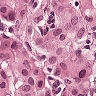
Metastatic tissue present: yes